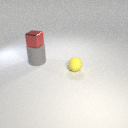
small red metal cube above large gray rubber cylinder